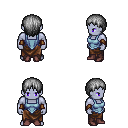
a pixel art fantasy rpg character, male body template, dark elf, purple skin, blue vest, robe skirt, gray plain hairstyle, cloth bracers, maroon shoes, four views (front, back, left, right), 2x2 character sprite sheet, small pixel art, hard edges, no anti-aliasing